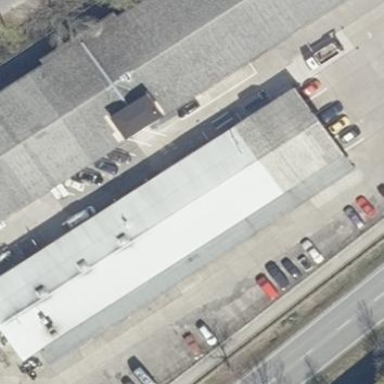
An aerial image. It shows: Building that houses car repair shop.